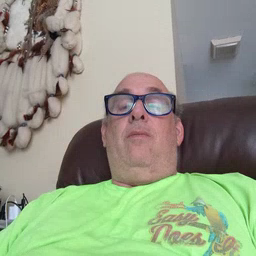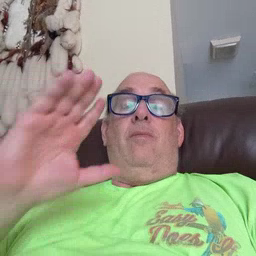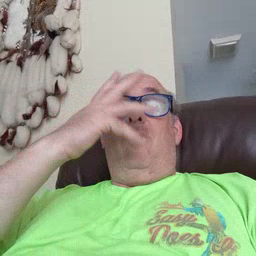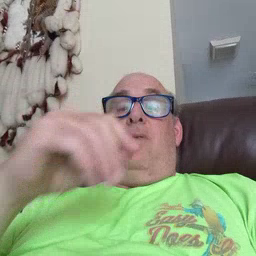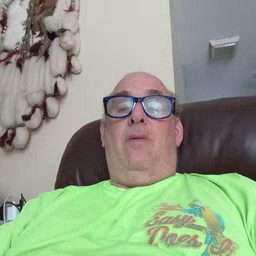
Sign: pretty